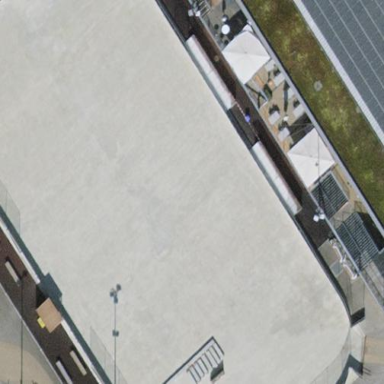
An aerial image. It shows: Ice rink located in leisure land pitch.